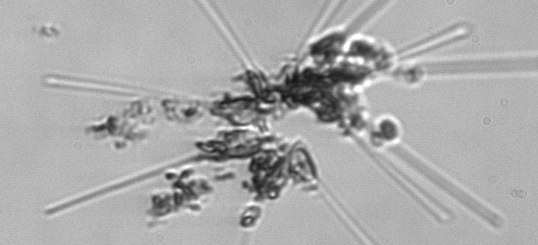
Label: Asterionellopsis_glacialis